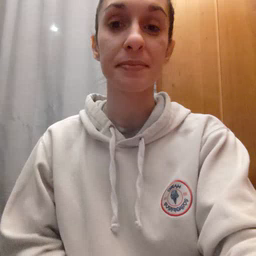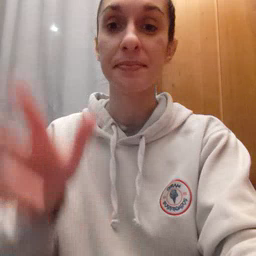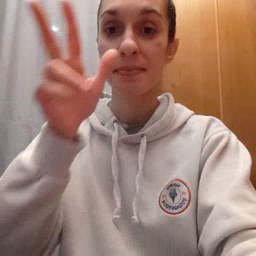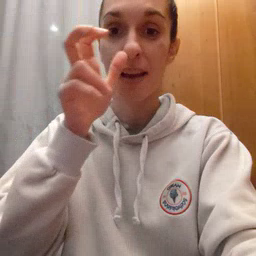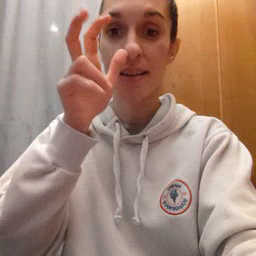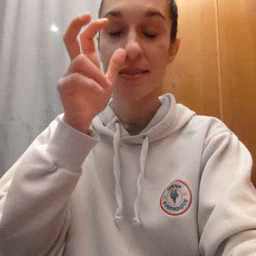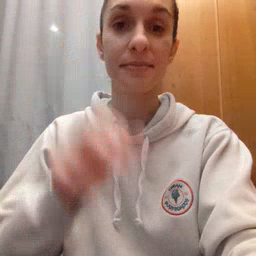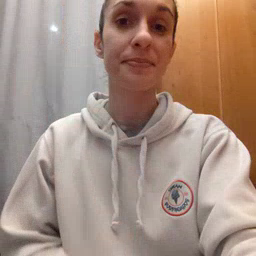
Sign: bug